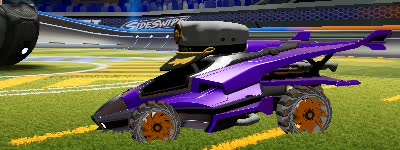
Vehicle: aftershock